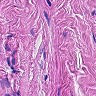
Metastatic tissue present: no